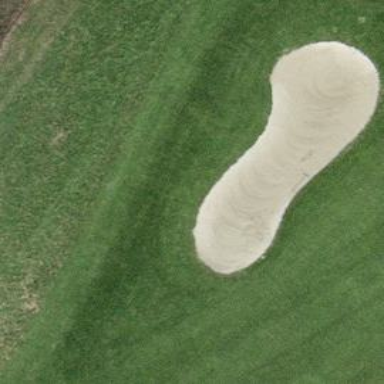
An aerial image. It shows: Golf bunker filled with sandy terrain.